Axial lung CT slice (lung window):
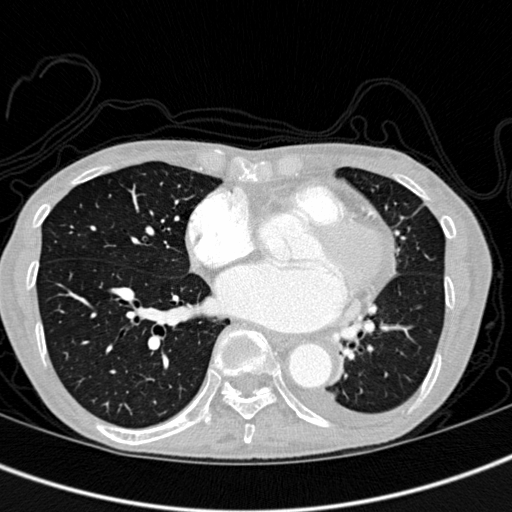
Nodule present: no